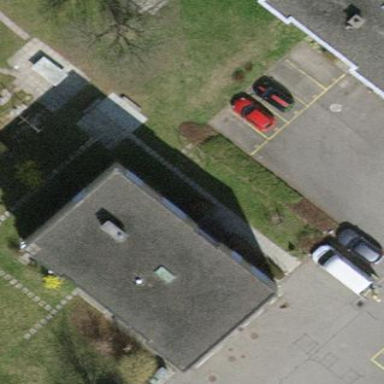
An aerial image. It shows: Flat-roofed building.